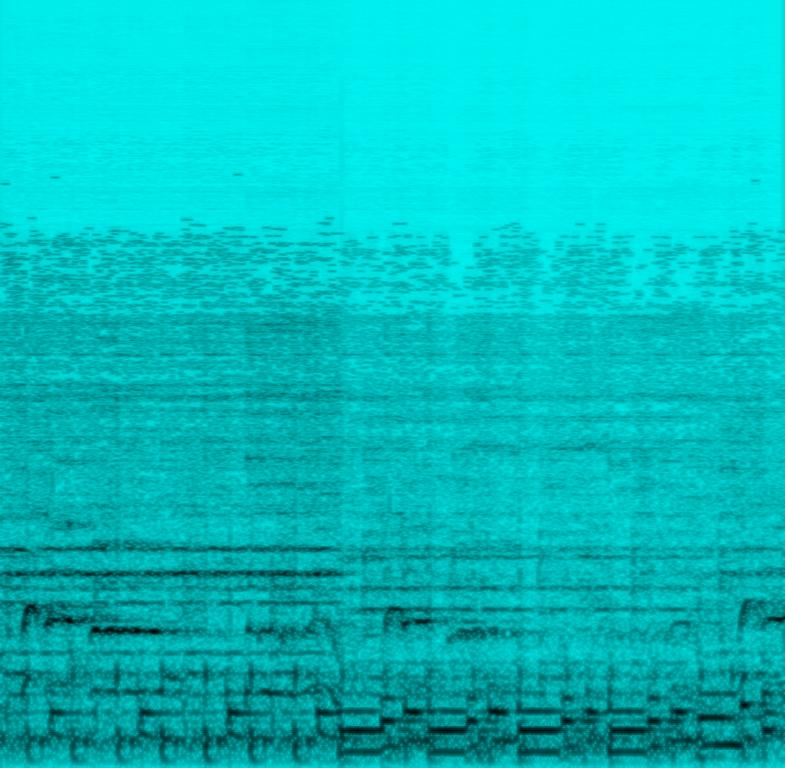
This is an amateur recording of a latin dance music piece. The audio quality is not that great. There is a male vocalist singing loudly. A bass guitar is playing a groovy bass line while an electric guitar is strumming chords in a syncopated manner. The rhythmic background is provided by a barely heard latin acoustic drum beat. The atmosphere is cheerful. This piece could be sampled for use in the making of a latin influenced hip-hop beat.